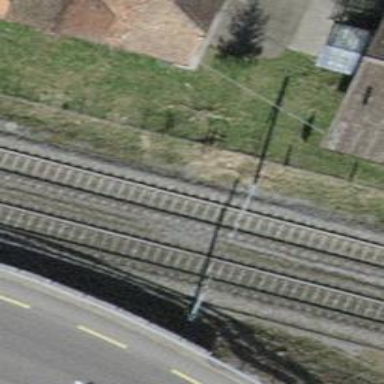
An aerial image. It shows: Railway milestone.